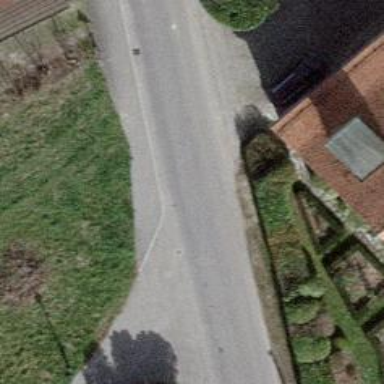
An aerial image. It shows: Asphalt unclassified road with sidewalk on the left.